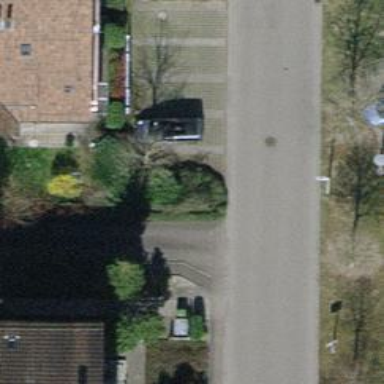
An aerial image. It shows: Urban tree adds touch of nature to the surroundings.